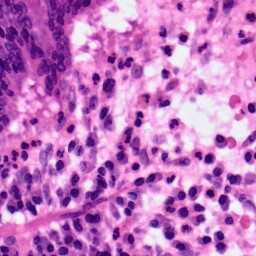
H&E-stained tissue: Pancreatic